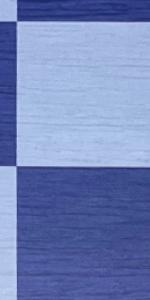
Label: Empty